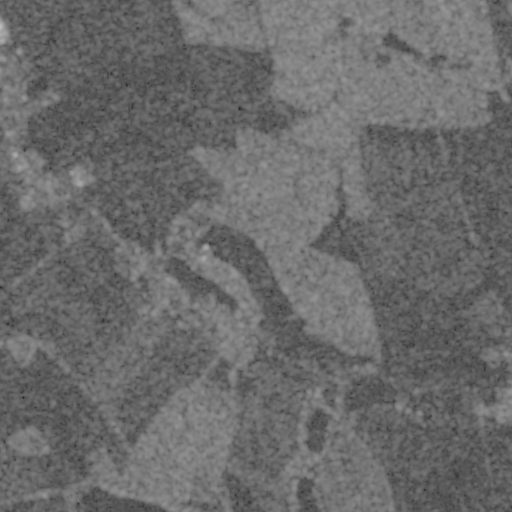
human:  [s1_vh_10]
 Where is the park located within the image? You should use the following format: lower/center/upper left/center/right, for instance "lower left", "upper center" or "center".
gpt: The park is located in the lower right of the image.
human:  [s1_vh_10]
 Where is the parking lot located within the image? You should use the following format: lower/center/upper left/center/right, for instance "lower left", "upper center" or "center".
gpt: The parking lot is located in the lower right of the image.
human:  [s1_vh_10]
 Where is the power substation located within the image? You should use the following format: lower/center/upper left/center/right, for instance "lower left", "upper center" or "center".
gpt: The power substation is located in the center left of the image.
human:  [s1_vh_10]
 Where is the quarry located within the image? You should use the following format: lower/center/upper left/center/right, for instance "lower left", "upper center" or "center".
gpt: The quarry is located in the lower left of the image.
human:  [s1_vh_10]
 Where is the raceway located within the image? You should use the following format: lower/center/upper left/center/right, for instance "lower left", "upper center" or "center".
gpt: The raceway is located in the lower center of the image.
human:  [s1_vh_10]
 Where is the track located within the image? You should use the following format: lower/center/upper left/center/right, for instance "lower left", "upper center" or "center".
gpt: There is no track in the image.

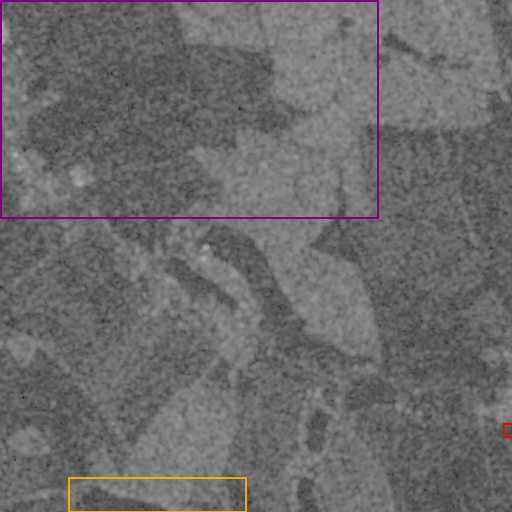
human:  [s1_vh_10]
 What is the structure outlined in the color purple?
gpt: The structure outlined in purple is a crop field.
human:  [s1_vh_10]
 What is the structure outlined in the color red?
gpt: The structure outlined in red is a park.
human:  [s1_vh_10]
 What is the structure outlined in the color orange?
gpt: The structure outlined in orange is a quarry.
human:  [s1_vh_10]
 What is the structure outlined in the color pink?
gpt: There is no pink outline.